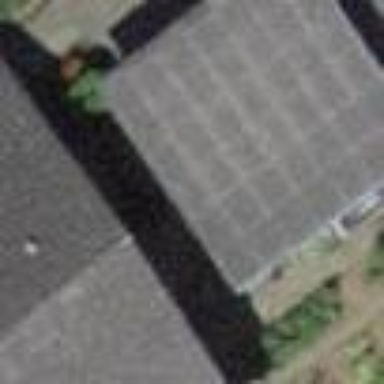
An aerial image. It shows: Garage.